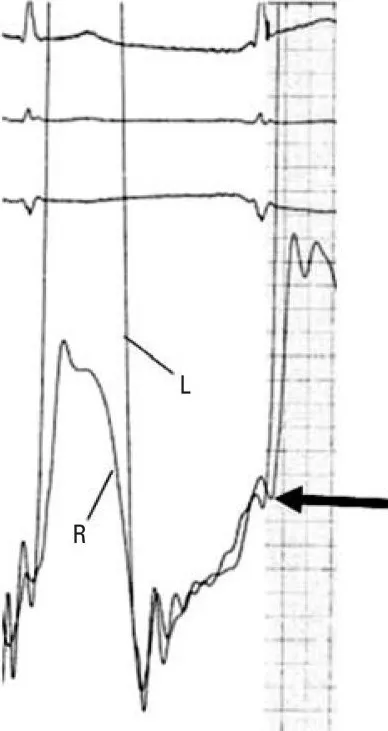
Hemodynamic tracing from cardiac catheterization. Simultaneous pressure measurements in the right (R) and left (L) ventricles demonstrate approximate equalization of diastolic filling pressures. End diastole is indicated by the arrow.
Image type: electrography (ekg)